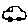
Label: car